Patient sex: F
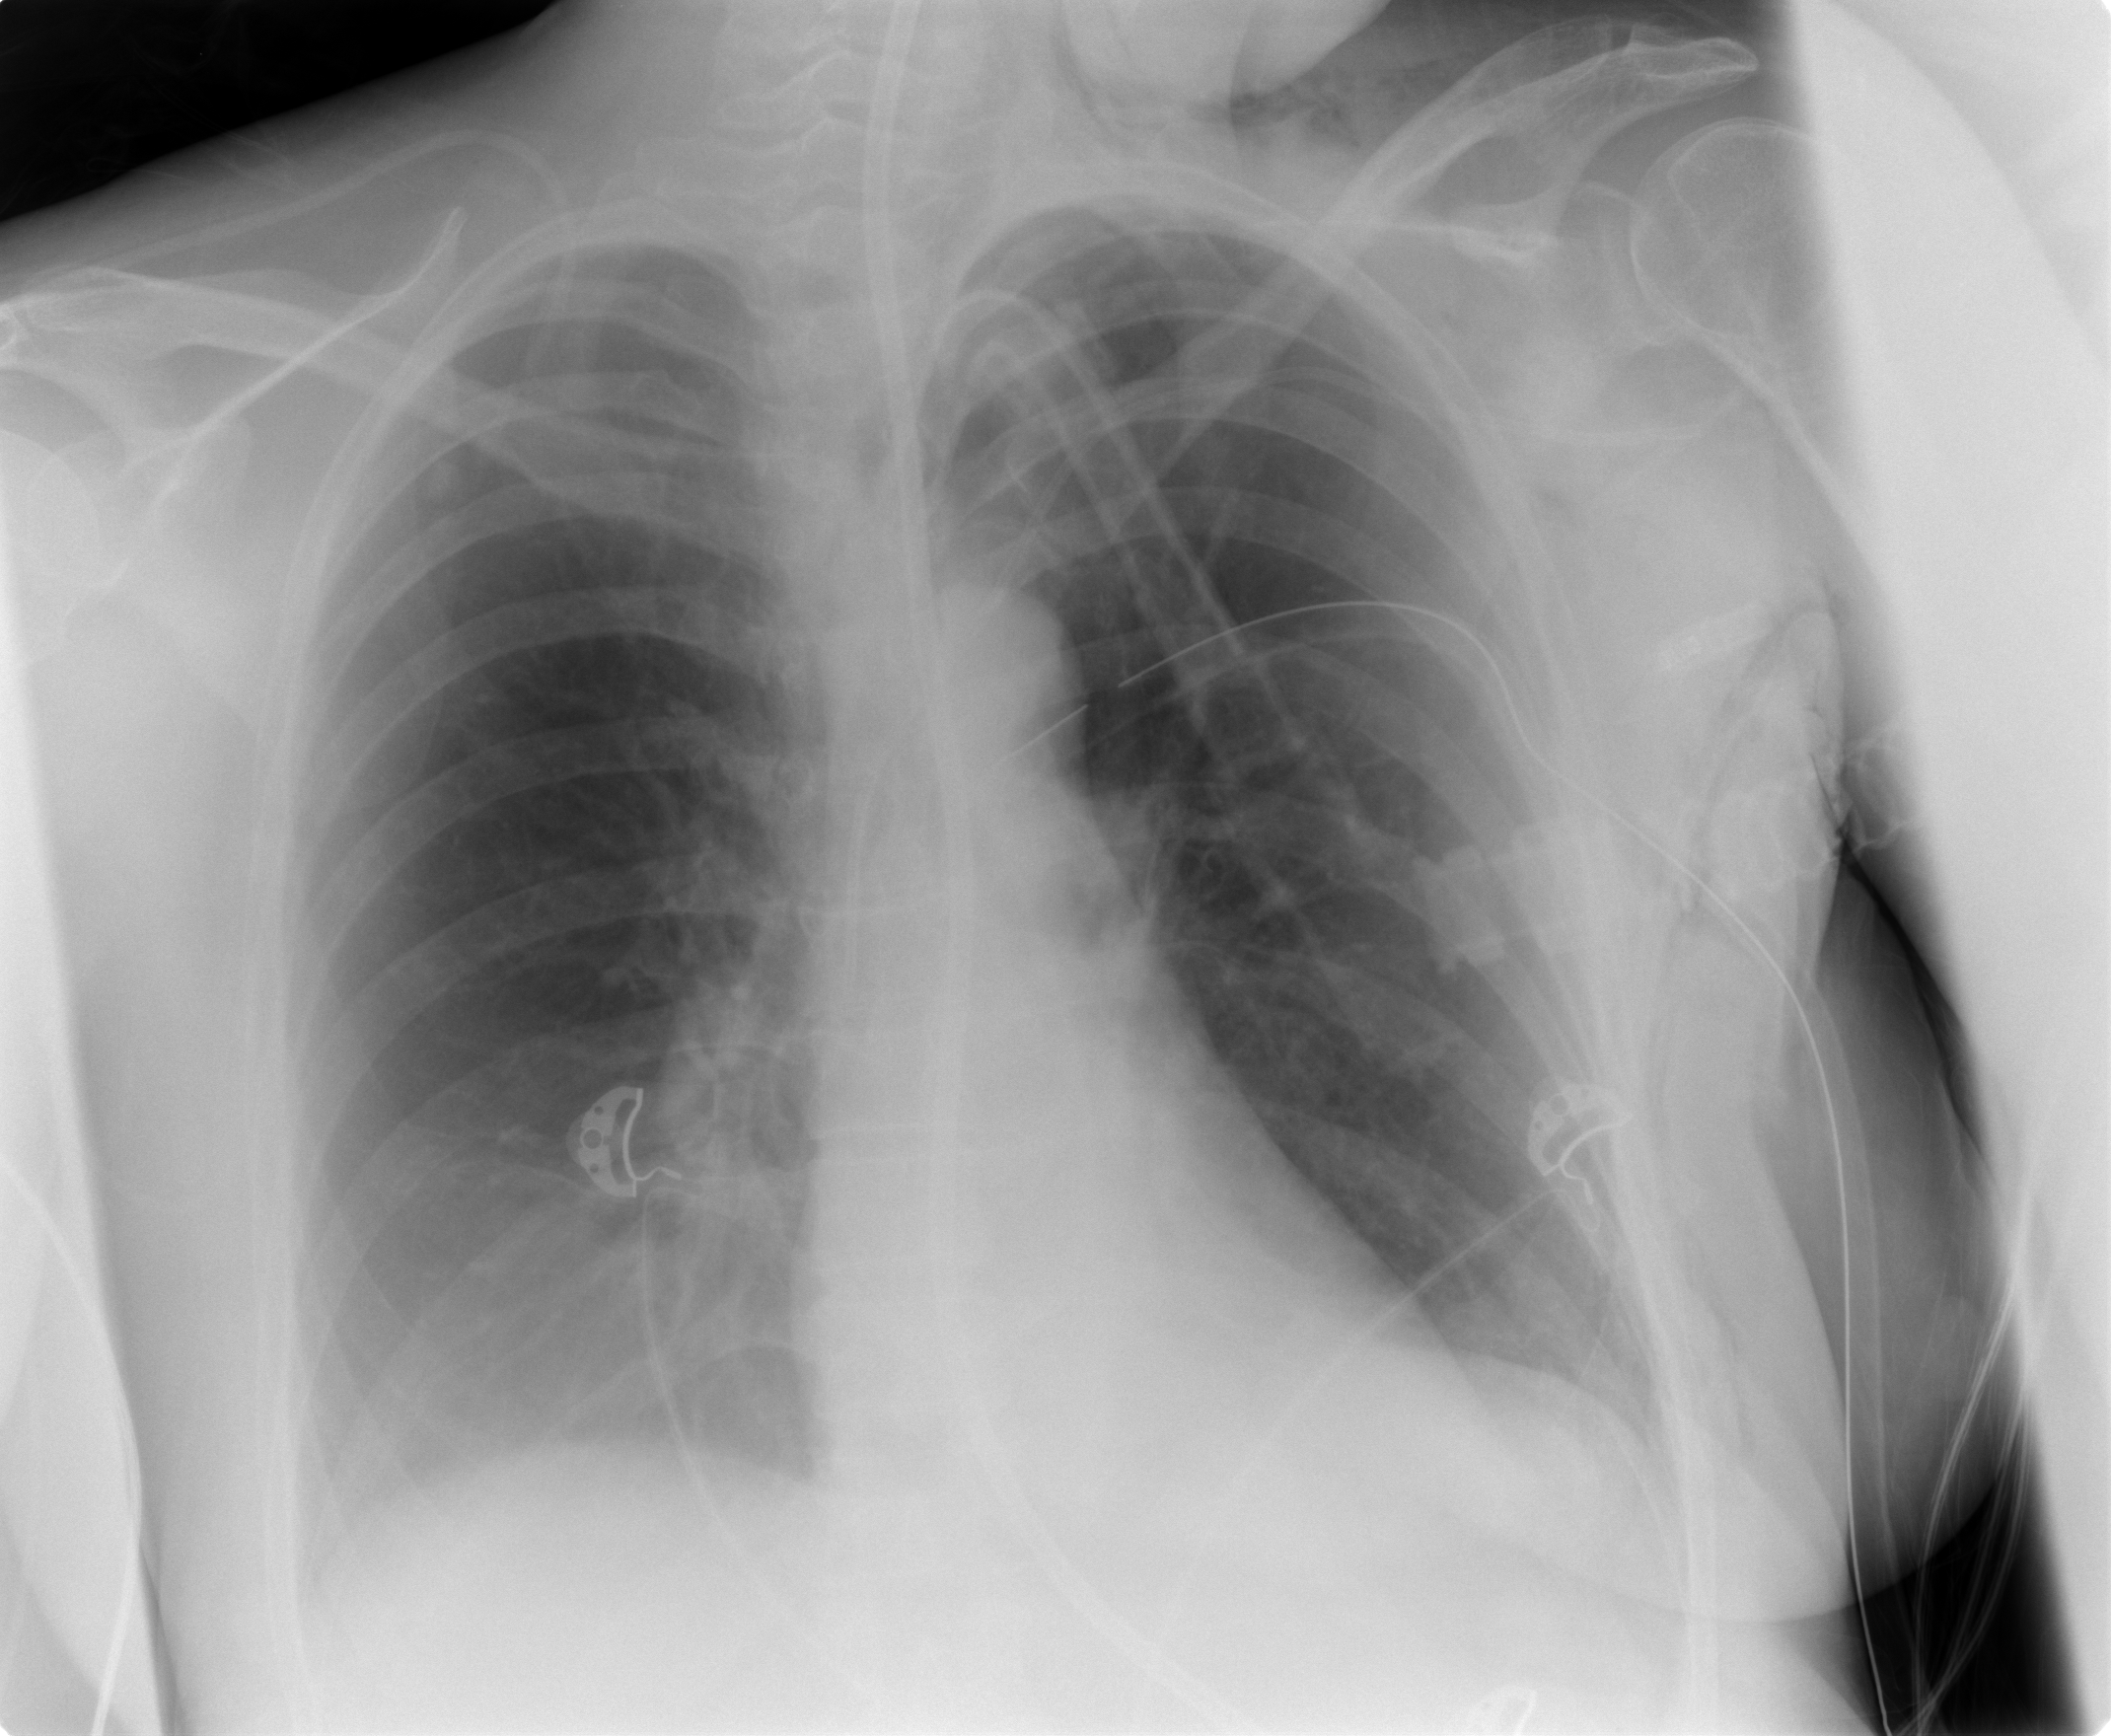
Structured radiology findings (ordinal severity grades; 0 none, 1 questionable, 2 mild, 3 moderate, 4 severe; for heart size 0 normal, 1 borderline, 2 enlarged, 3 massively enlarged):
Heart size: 0
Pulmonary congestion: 0
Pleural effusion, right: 1
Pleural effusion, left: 0
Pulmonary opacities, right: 0
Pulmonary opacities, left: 0
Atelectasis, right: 1
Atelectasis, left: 0